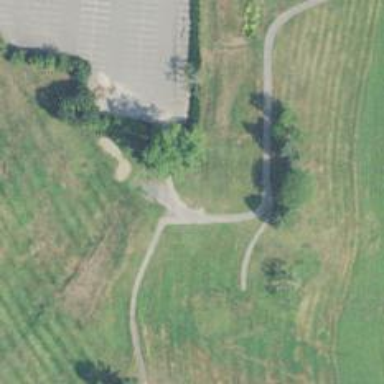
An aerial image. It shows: Path for both road and golf.